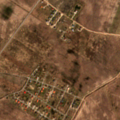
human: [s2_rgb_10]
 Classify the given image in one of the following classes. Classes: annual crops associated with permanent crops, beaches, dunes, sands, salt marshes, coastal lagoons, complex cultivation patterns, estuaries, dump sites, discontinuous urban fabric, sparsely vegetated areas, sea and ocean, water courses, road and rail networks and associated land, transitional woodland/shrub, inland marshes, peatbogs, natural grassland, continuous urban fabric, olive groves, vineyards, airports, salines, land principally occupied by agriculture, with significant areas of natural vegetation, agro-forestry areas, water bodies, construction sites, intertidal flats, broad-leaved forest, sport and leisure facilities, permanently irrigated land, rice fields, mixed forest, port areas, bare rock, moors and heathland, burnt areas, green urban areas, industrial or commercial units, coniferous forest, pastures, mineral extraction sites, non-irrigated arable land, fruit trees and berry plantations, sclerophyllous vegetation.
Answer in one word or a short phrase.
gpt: discontinuous urban fabric, non-irrigated arable land, complex cultivation patterns